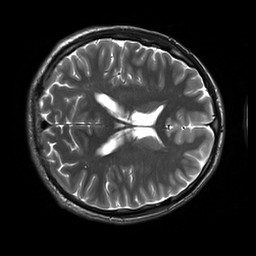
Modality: T2w
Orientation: axial
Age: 21
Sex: male
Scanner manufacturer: siemens
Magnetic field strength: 3 T
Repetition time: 8.53 s
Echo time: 0.091 s